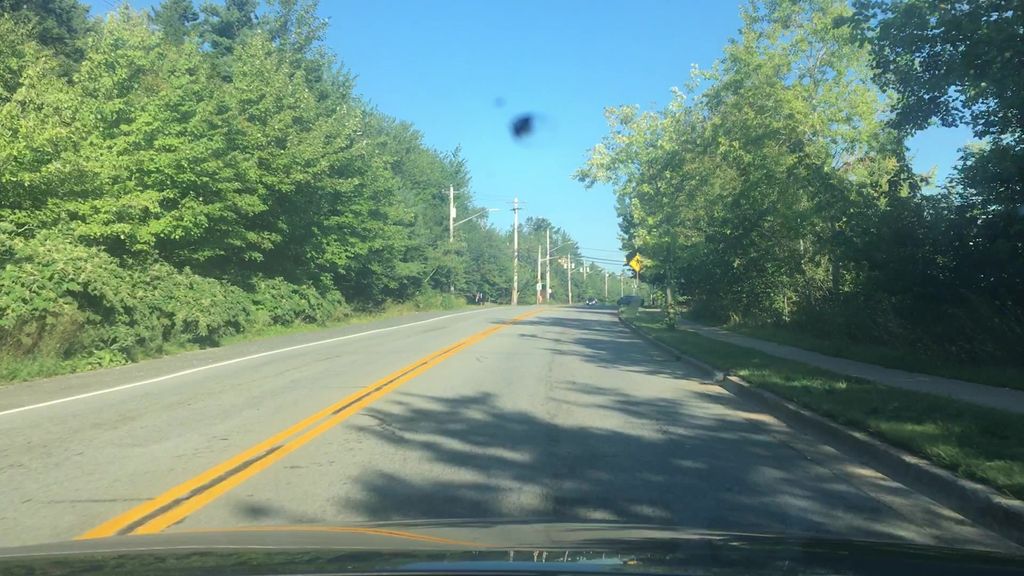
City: halifax